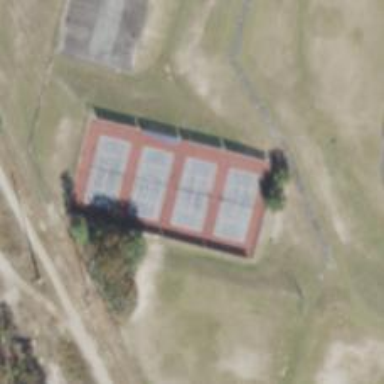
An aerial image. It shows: Tennis court in leisure pitch.